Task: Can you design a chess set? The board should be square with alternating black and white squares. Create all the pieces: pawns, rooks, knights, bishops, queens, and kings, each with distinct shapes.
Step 1317:
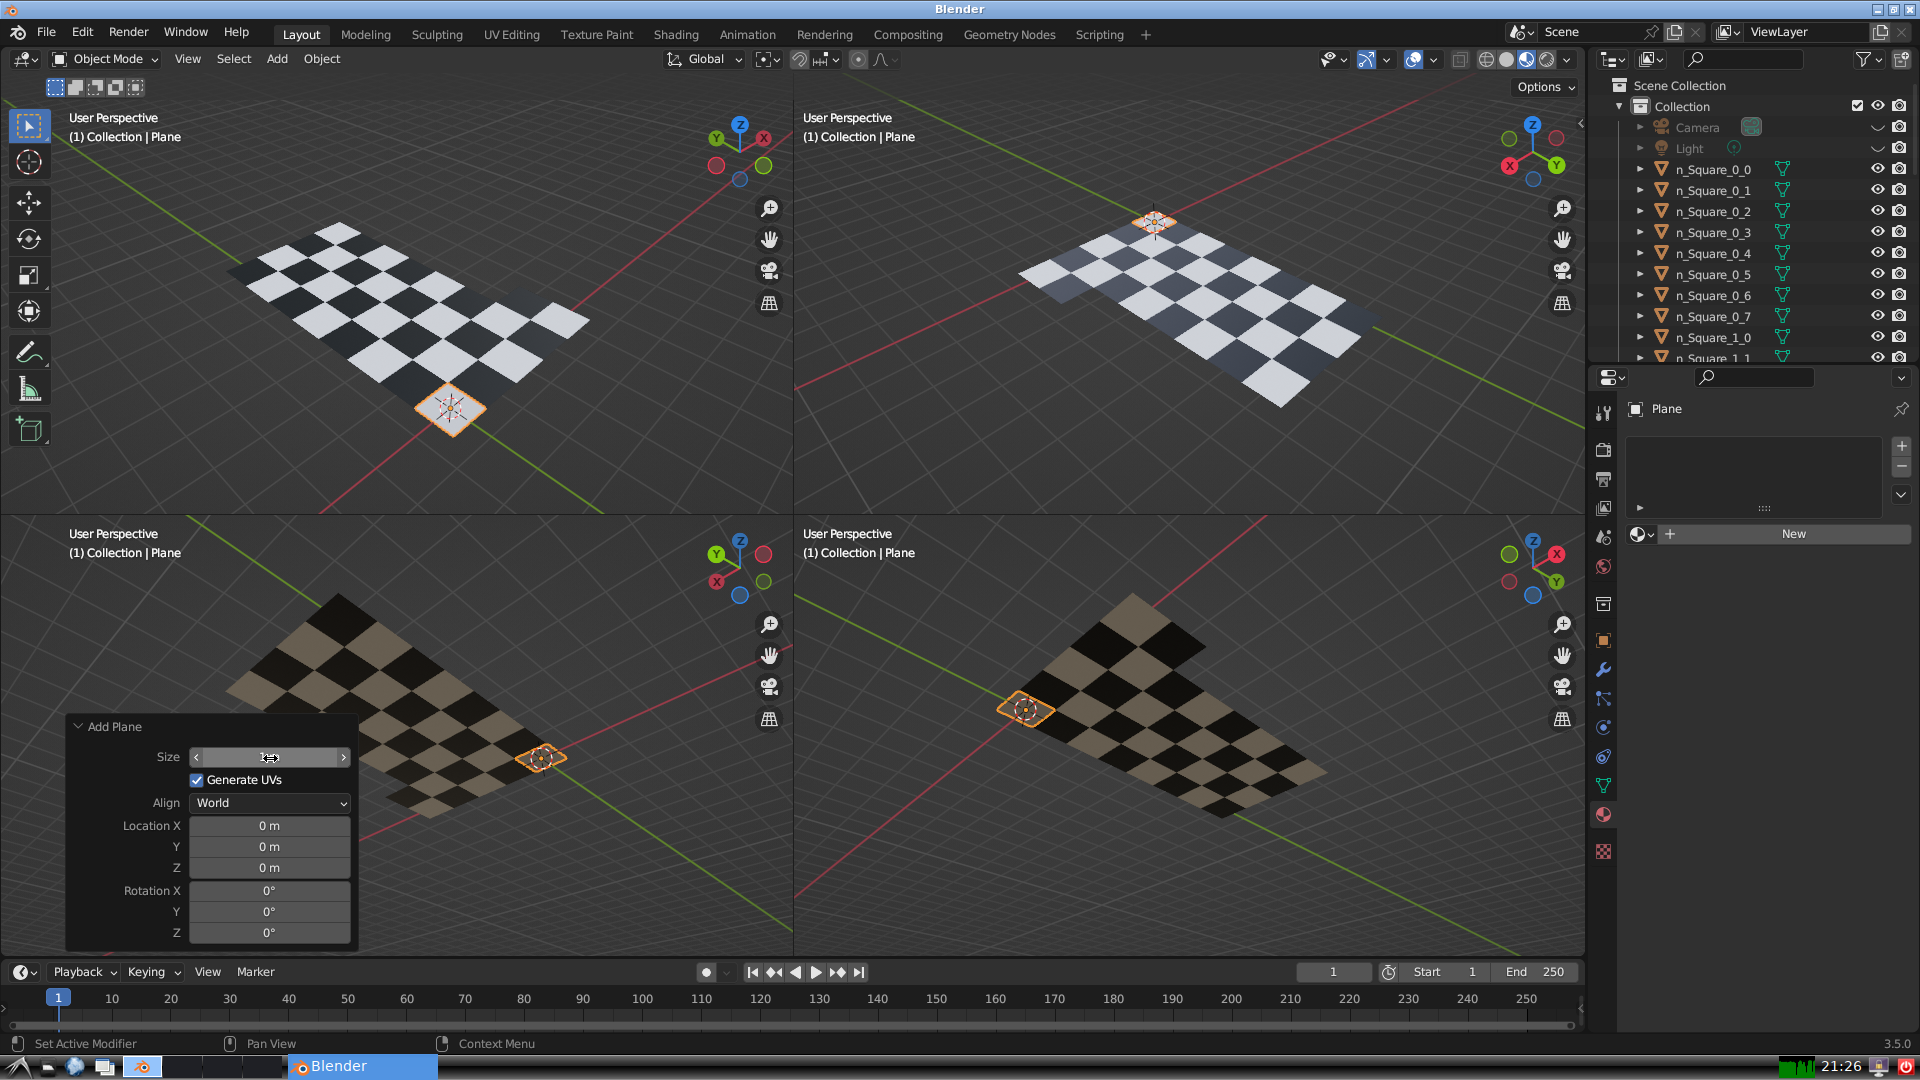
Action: click: no